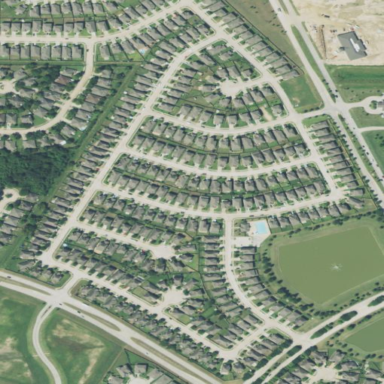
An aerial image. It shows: Residential area within neighborhood.